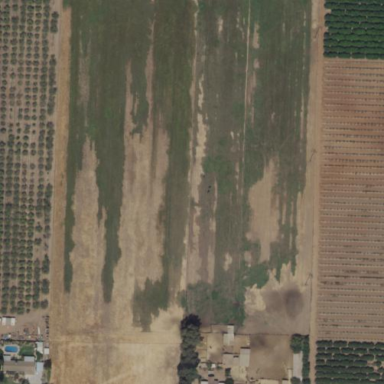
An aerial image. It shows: Orchard area used for field cropland.